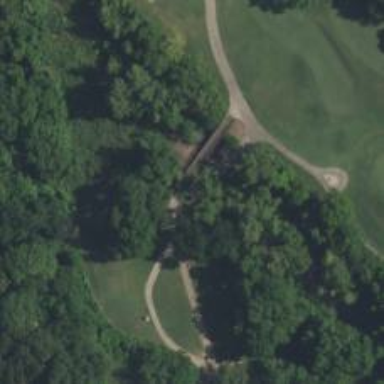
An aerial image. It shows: Path bridge with view of golf course.